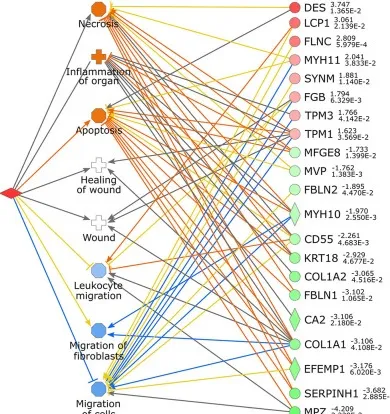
(B) Lactoferrin (LTF)-associated activated and inhibited pathways and identified differentially expressed proteins (DEPs) associated to each.
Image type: chart (chart)